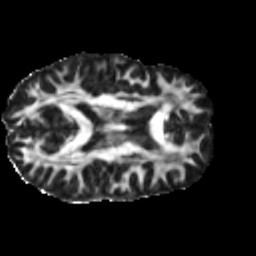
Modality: FA
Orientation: axial
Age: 46
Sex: male
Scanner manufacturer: siemens
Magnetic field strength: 3 T
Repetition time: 5 s
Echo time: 0.092 s